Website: bh-photo
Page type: customer-info-address
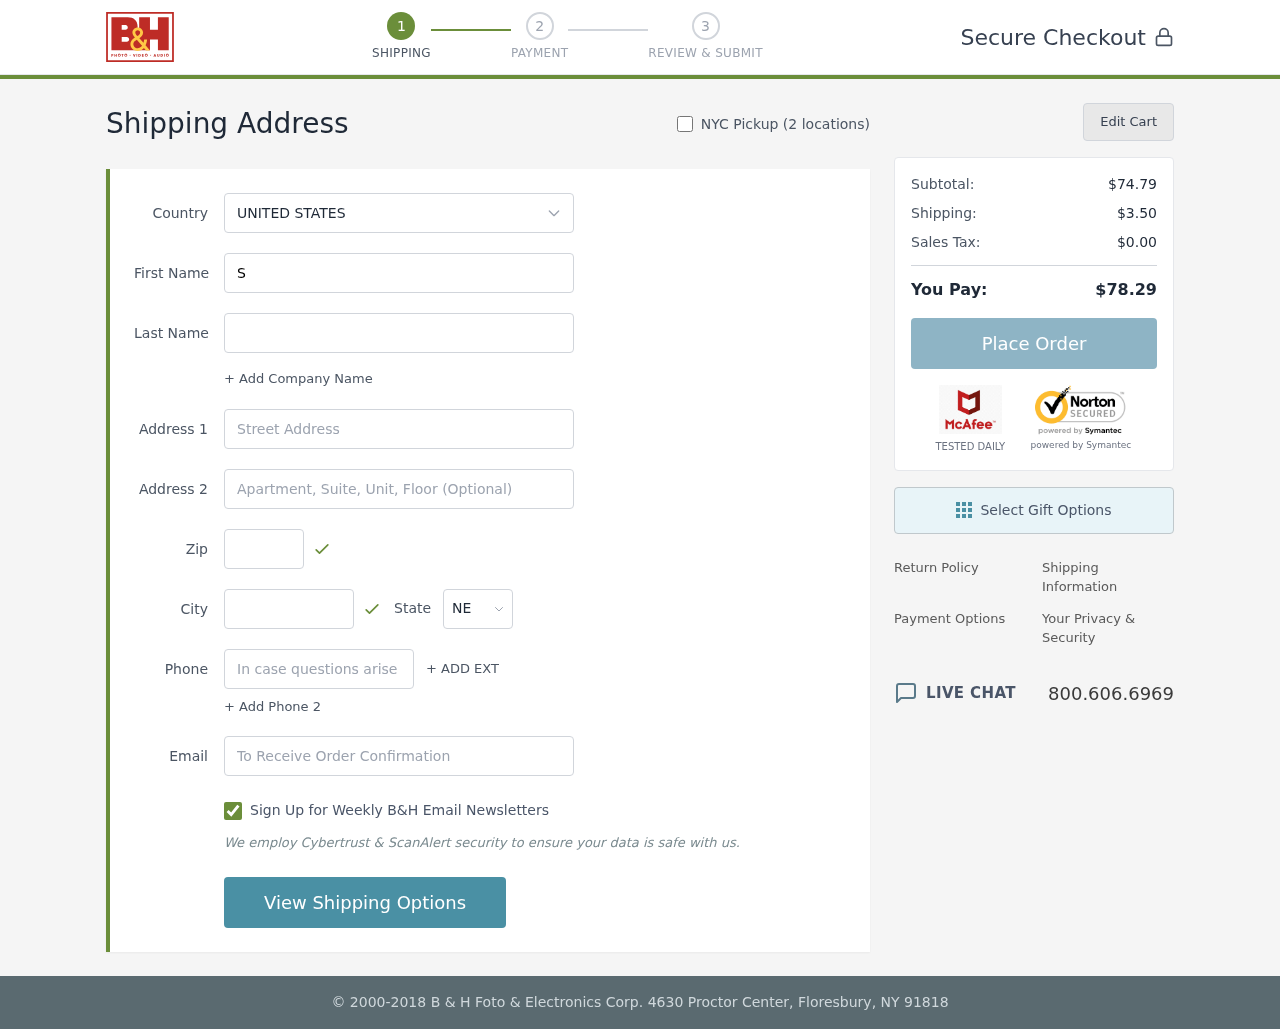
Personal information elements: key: PII_CITY
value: Mitchellberg
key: PII_COUNTRY
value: United States
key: PII_EMAIL
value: sanderson@gmail.com
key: PII_FIRSTNAME
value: Scott
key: PII_LASTNAME
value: Anderson
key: PII_PHONE
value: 9122399687
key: PII_POSTCODE
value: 03848
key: PII_STATE_ABBR
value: NE
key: PII_STREET
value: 3817 Julia Extensions
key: PII_STREET2
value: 43946 Johnston Plains
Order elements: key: ORDER_SUBTOTAL
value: $74.79
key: ORDER_SHIPPING_COST
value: $3.50
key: ORDER_TAX
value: $0.00
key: ORDER_TOTAL
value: $78.29